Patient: sex M, age 44
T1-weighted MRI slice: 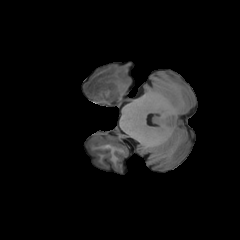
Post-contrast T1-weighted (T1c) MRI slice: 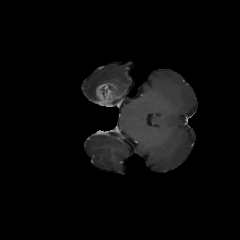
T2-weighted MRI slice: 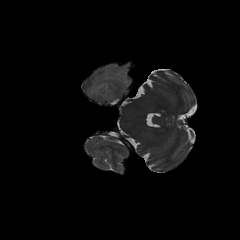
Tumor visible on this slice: yes
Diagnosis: Glioblastoma, IDH-wildtype
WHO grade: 4